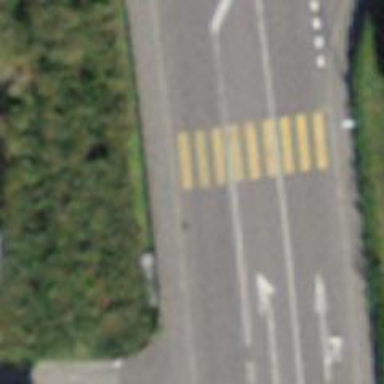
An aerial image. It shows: Marked crossing with zebra stripes on the road.